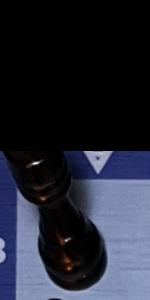
Label: Rook_Black